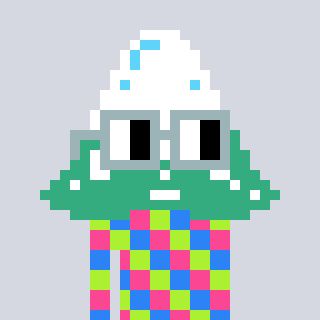
a pixel art character with square dark gray glasses, a snowy mountain-shaped head and a purple-colored body on a cool background